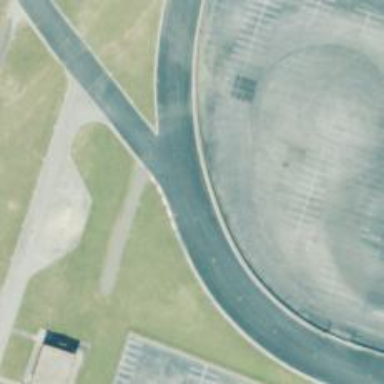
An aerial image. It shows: Motor sport raceway.